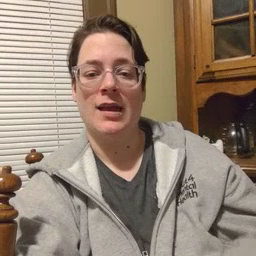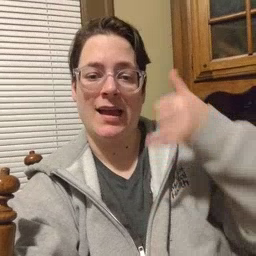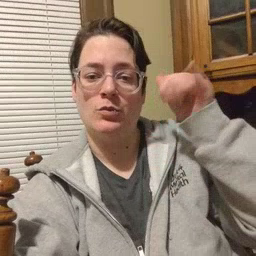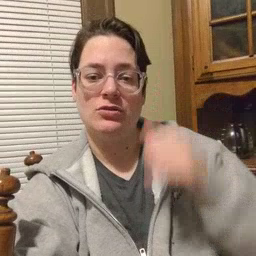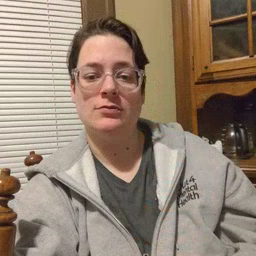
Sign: cow